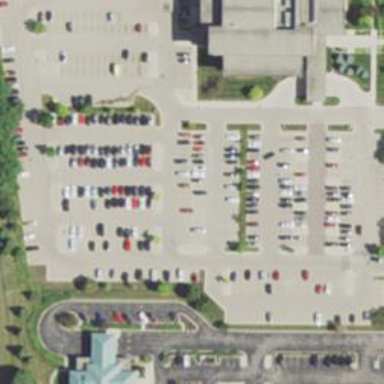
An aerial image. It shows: Parking area with surface.